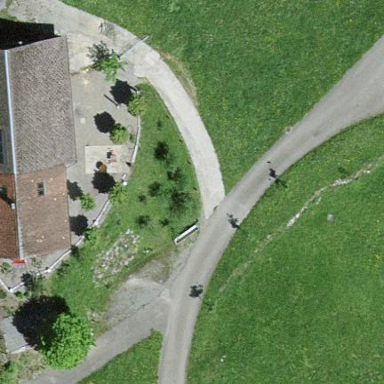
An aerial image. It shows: Farmyard in rural farm setting.